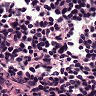
Metastatic tissue present: no